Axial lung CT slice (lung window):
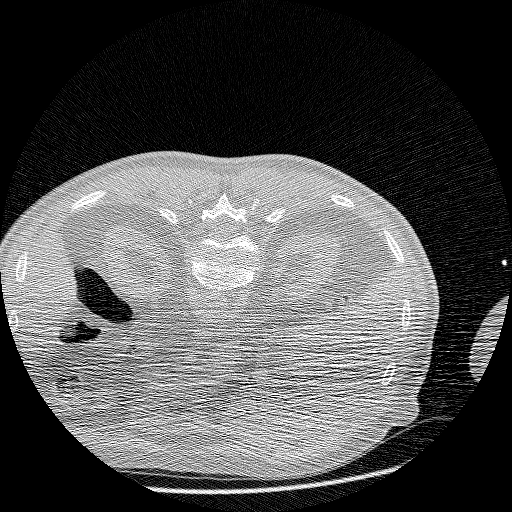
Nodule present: no